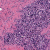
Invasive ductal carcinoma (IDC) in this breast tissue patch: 0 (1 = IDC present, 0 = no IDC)